Question: There is one table which is having useage detail in 'HH MM SS' format for every user, how can i count the total usage in 'HH MM SS' format

'i want result to be total=6:47:33'
i know it is pretty basic but unable to figure out
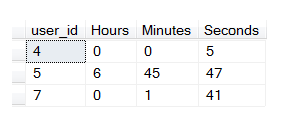
Answer: You can always do it the old-fashioned way:
'''
;WITH s AS (SELECT SUM(((Hours * 60) + Minutes) * 60 + Seconds) AS t FROM myTable)
SELECT CAST(t / 60 / 60 AS VARCHAR(10)) + ':' + RIGHT('0' + CAST((t / 60) % 60 AS VARCHAR(2)),2) + ':' + RIGHT('0' + CAST(t % 60 AS VARCHAR(2)), 2) AS total
FROM s
'''
<URL>